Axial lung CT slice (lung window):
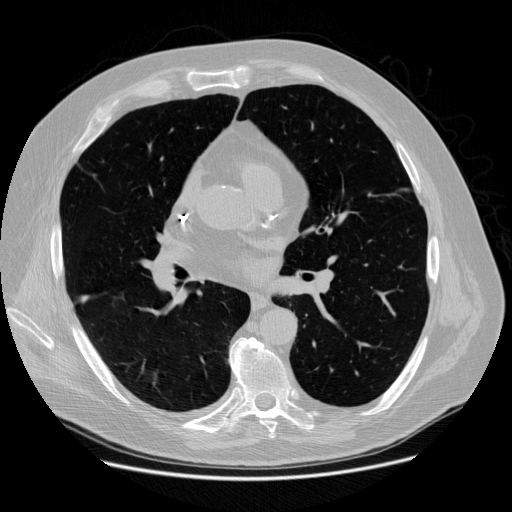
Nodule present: no